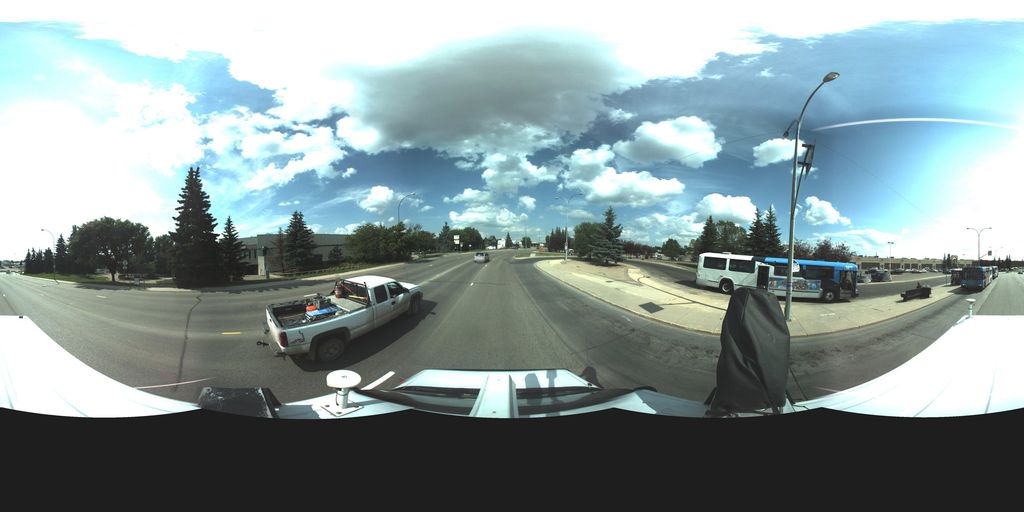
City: saskatoon